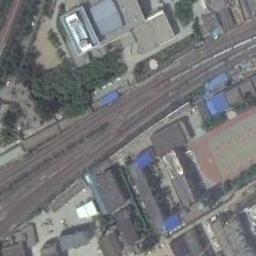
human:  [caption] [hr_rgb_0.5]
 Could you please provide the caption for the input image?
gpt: These railways are flanked by some buildings .

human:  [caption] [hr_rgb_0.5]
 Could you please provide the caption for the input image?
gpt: Several buildings of different shapes and sizes are beside the railway .

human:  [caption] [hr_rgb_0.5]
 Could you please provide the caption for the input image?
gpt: The railway is next to some trees and houses .

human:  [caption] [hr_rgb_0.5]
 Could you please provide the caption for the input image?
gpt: There are two parallel railway lines here .

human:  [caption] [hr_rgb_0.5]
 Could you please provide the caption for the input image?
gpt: There are some green trees and buildings beside the railway .